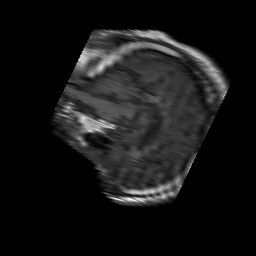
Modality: T1w
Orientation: sagittal
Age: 55
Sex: male
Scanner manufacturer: philips
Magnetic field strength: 1.5 T
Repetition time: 0.375 s
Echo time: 0.011 s